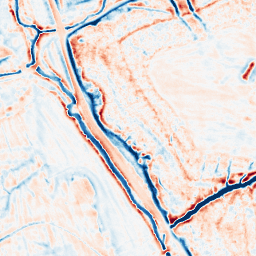
Category: edge_preserving
Decomposition family: bilateral
Decomposition parameters: d: 15
sigma_color: 50
sigma_space: 50
Upsampling method: cubic_mitchell
Upsampling parameters: scale: 8
Upsampling scale: 8